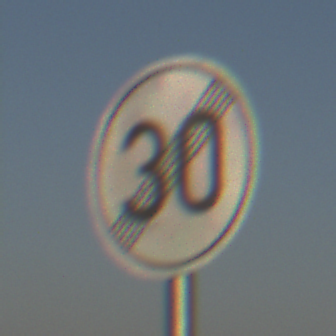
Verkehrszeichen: EndeGeschwindigkeit30
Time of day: SunriseSunset
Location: Outdoor (Nature)
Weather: Clear
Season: NotSpecified
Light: Natural